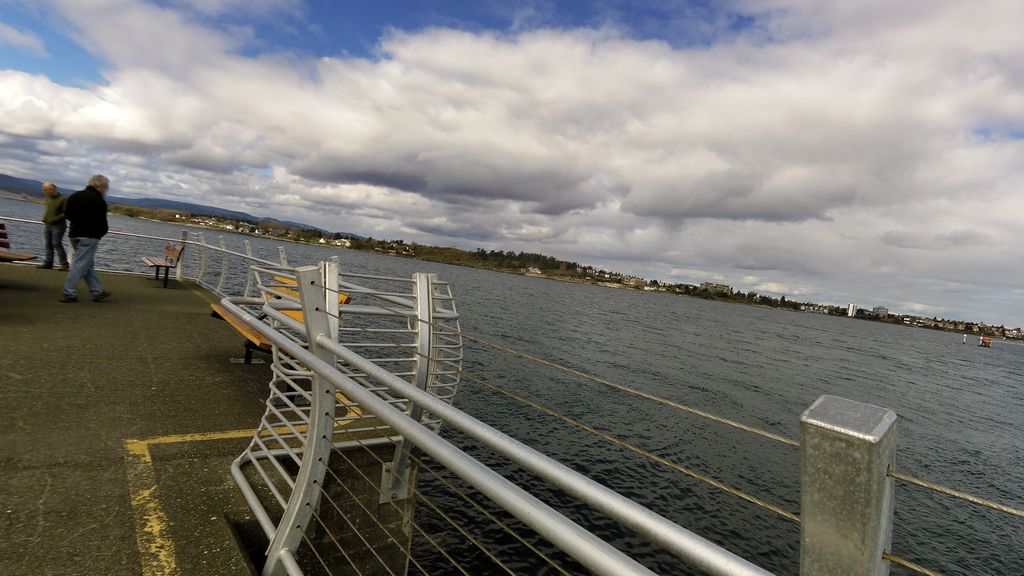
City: victoria